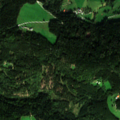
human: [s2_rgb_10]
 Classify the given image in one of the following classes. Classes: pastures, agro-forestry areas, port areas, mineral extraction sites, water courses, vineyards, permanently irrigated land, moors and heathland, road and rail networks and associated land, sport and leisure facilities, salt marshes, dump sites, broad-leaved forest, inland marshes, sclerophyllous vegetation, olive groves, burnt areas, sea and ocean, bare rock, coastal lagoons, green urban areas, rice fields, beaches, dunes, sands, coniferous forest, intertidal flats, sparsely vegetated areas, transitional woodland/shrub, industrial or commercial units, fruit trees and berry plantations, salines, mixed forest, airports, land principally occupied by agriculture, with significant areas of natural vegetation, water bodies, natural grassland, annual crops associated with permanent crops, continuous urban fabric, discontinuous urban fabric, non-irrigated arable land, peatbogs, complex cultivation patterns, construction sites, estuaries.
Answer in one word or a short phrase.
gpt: pastures, land principally occupied by agriculture, with significant areas of natural vegetation, coniferous forest, mixed forest